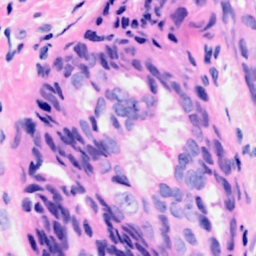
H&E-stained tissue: Breast